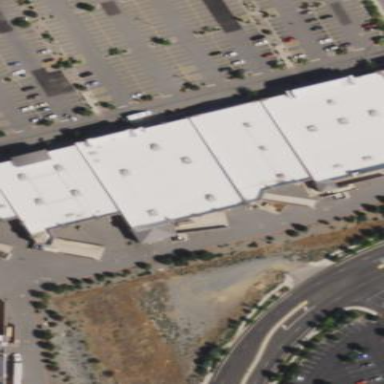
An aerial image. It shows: Building.